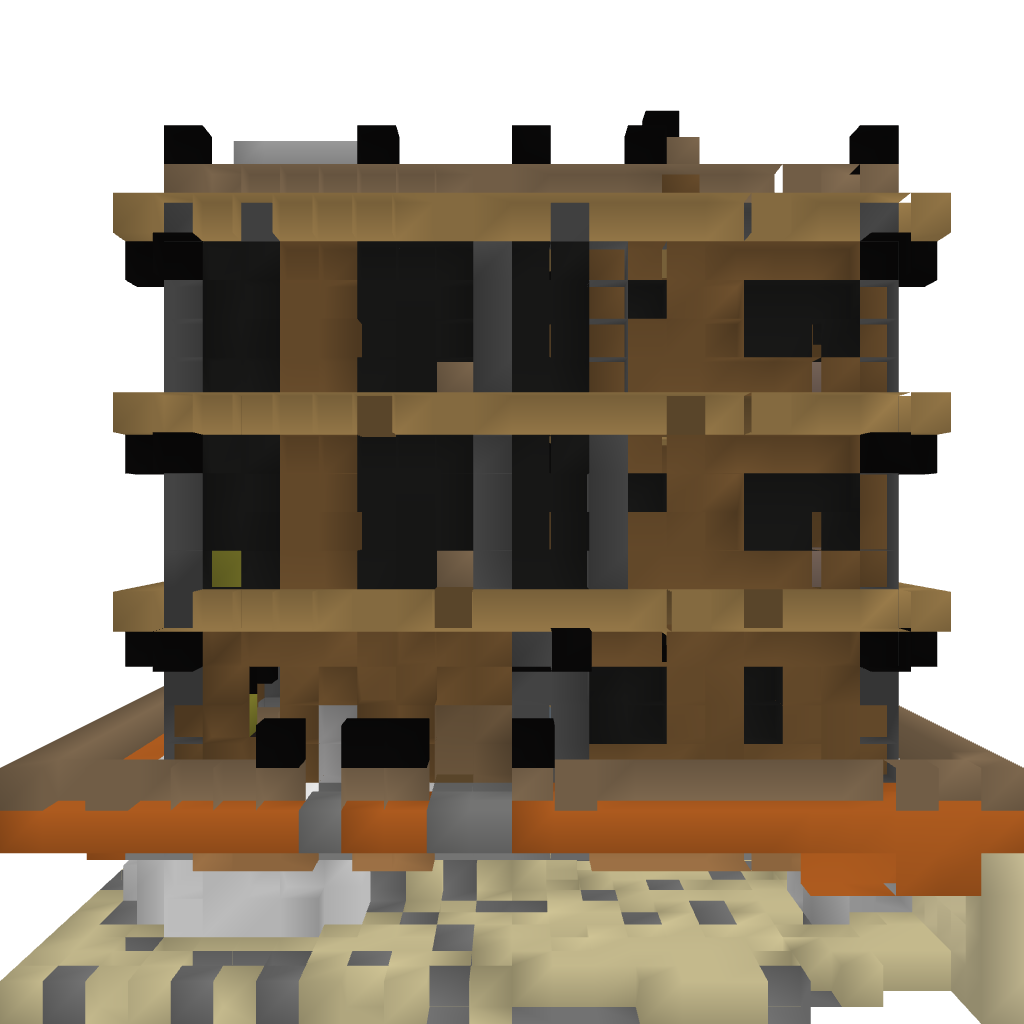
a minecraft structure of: Desert hotel updated